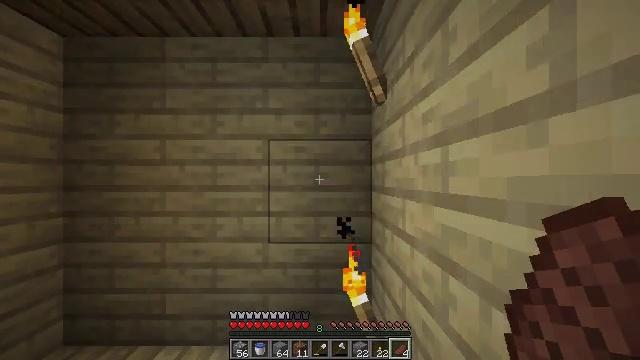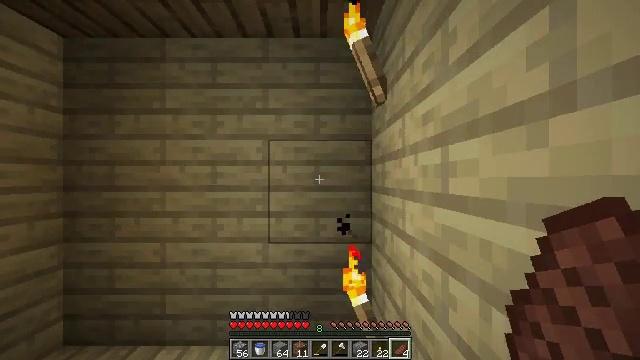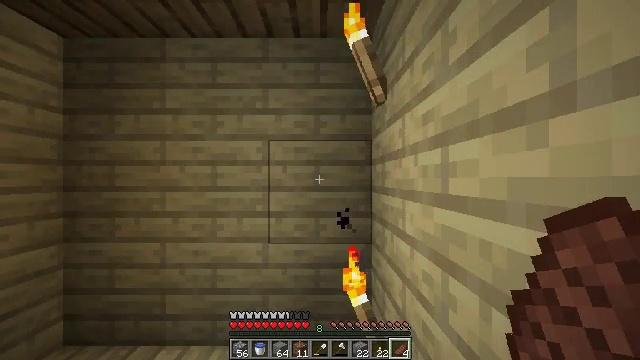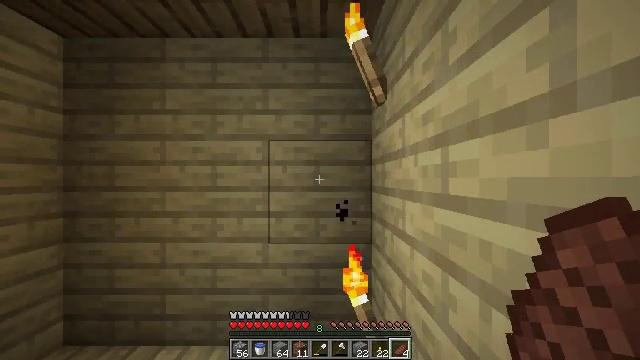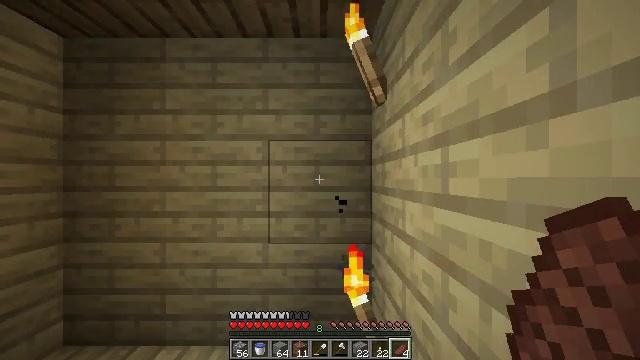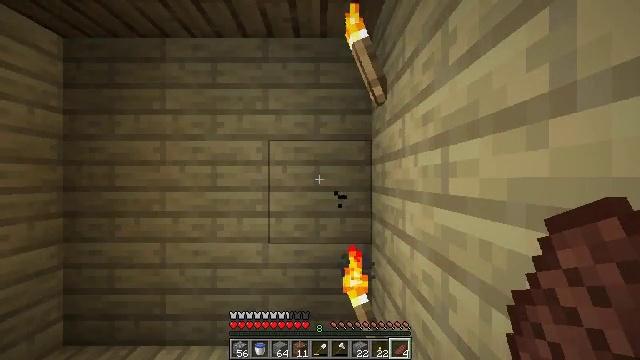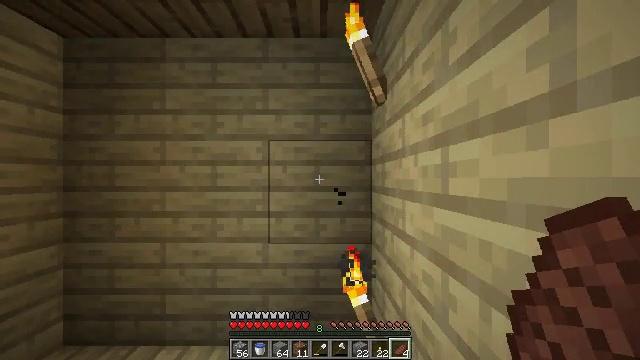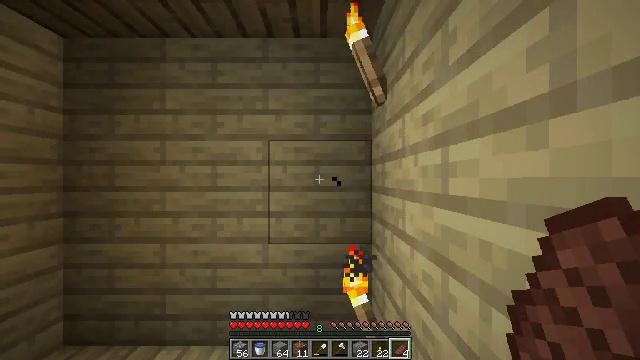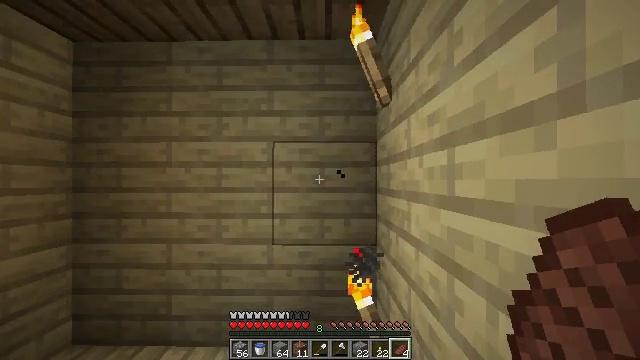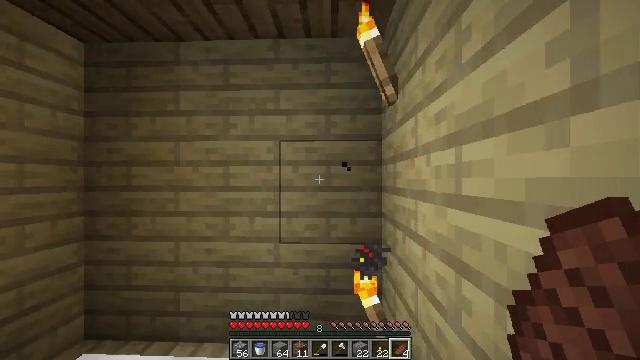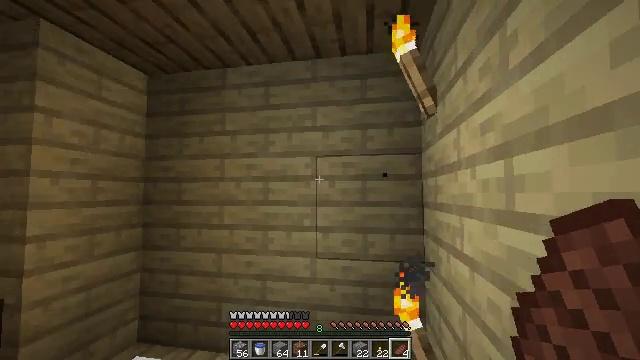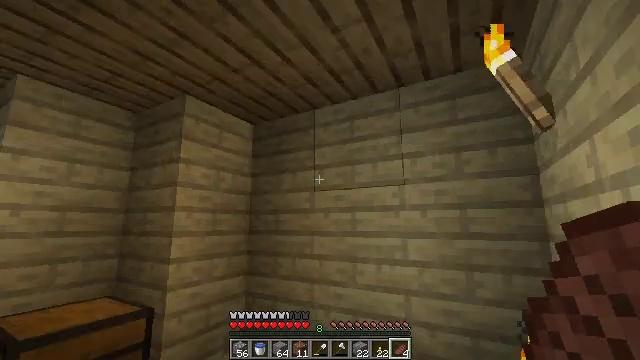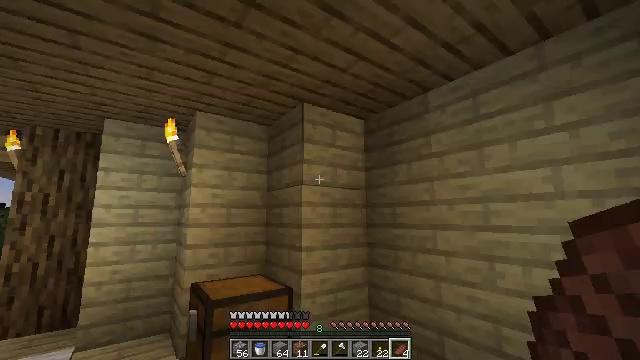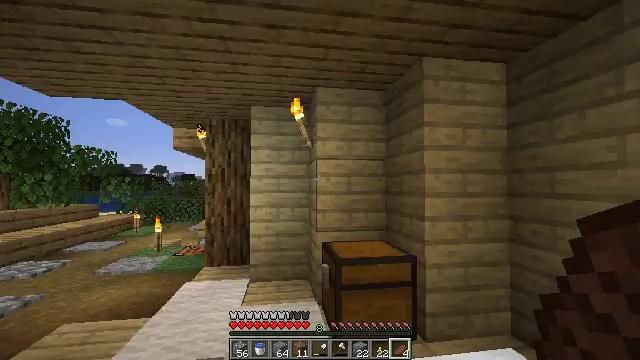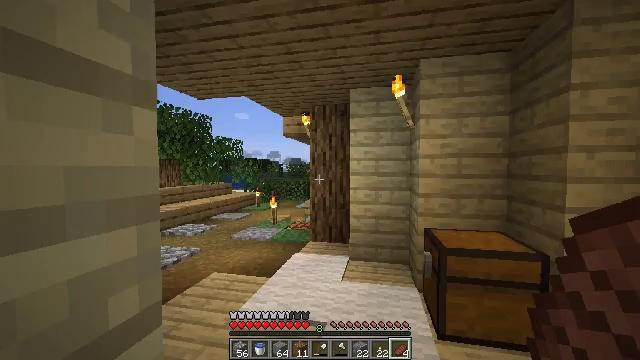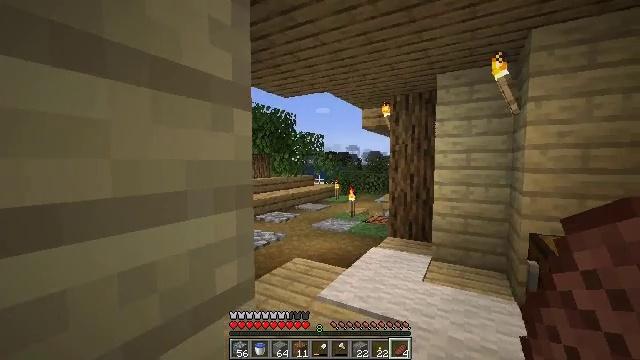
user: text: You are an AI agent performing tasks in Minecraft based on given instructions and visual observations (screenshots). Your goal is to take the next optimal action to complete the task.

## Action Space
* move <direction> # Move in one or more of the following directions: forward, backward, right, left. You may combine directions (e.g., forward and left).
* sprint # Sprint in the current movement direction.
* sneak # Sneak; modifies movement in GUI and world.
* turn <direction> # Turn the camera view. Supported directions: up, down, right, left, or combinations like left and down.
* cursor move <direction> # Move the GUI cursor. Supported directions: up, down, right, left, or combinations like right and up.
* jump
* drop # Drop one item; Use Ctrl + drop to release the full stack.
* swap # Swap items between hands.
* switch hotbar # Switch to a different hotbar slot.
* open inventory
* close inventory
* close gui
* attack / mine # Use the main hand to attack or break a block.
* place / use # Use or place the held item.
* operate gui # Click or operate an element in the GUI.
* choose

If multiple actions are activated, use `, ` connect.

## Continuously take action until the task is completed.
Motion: motion action
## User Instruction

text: Combine four stone blocks to make stone bricks.
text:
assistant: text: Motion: no_op
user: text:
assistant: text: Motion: no_op
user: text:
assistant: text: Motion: no_op
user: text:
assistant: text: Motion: no_op
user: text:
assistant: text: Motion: no_op
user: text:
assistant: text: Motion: no_op
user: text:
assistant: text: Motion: no_op
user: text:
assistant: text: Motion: turn left
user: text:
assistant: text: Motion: turn left
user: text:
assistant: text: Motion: turn left and up
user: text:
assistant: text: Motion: turn left and up
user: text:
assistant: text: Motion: turn left and down
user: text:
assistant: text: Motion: turn left and down
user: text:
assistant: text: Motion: turn left and down
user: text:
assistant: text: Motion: turn left and down
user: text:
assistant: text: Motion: no_op
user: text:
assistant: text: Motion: move forward
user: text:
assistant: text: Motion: move forward
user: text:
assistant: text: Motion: move forward
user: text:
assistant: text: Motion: no_op
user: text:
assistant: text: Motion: no_op
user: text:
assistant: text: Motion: move forward
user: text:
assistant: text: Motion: move forward
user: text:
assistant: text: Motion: move forward
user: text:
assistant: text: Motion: move forward
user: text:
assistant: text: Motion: move forward
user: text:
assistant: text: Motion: move forward
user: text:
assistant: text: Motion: move forward
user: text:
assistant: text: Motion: move forward
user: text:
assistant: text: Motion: move forward